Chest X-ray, PA view. Patient: 11 years old, sex M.
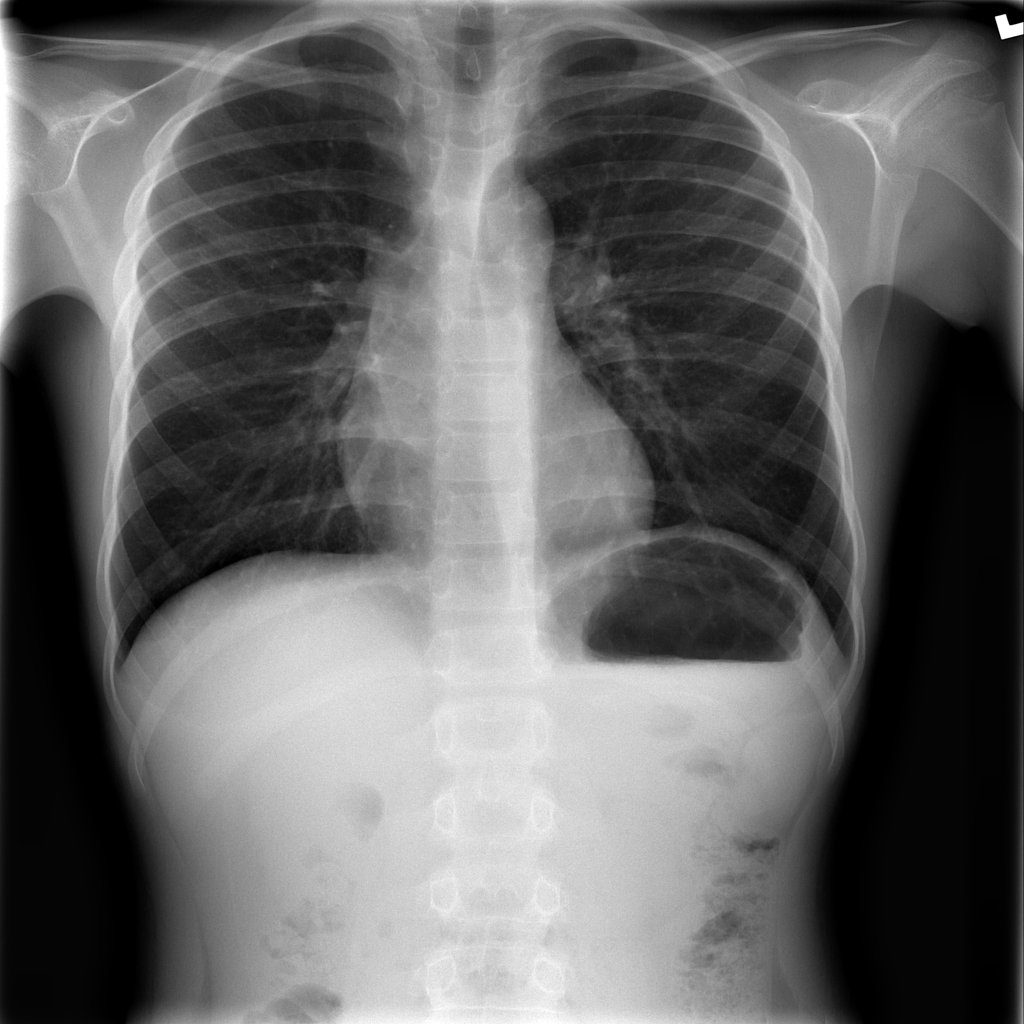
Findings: No Finding